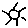
Label: sun